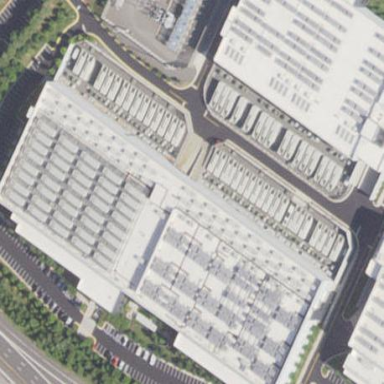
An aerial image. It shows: Data center building.